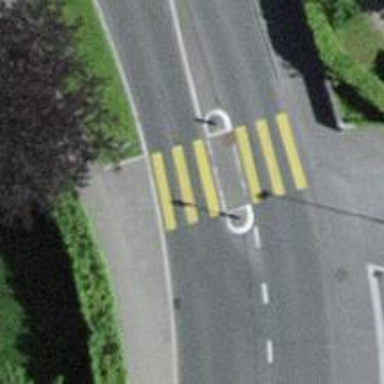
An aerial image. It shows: Uncontrolled crossing with pedestrian island.